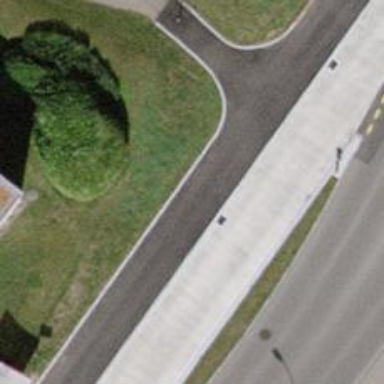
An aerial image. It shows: Concrete service road.